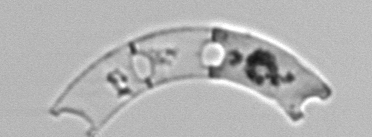
Label: Eucampia